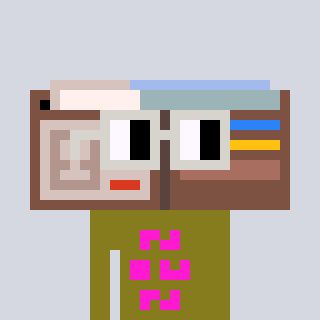
a pixel art character with square light gray glasses, a wallet-shaped head and a gunk-colored body on a cool background